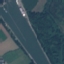
Land use / land cover: River